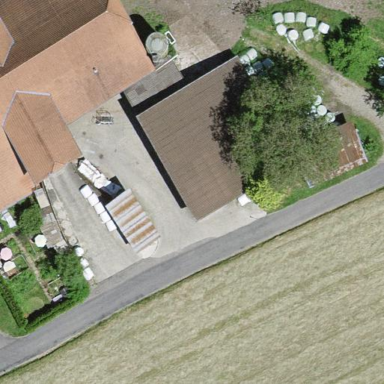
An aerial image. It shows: Rural barn.